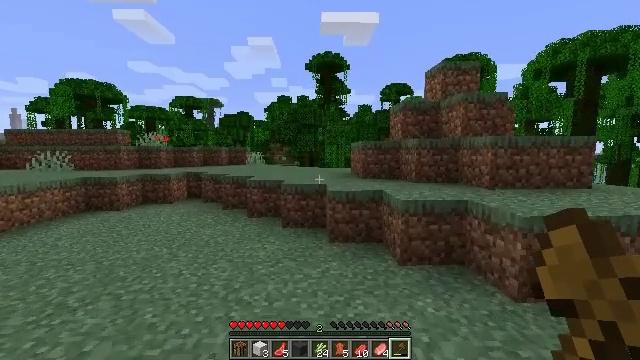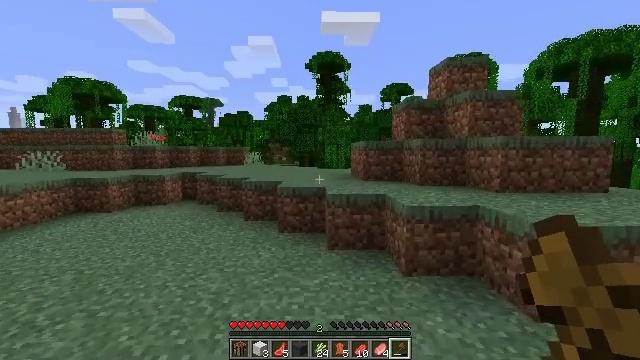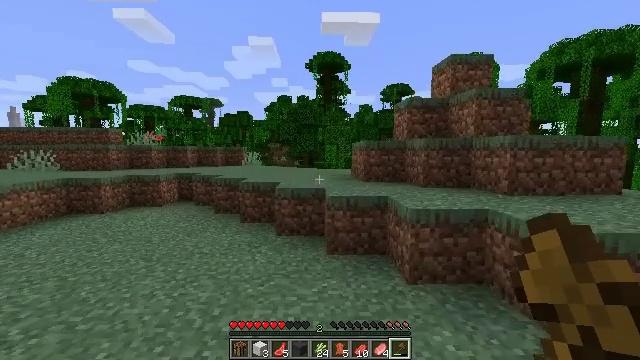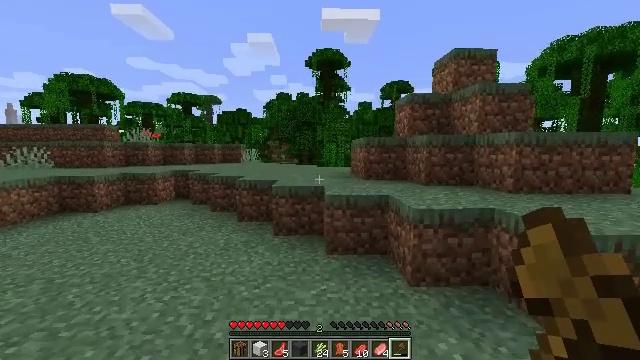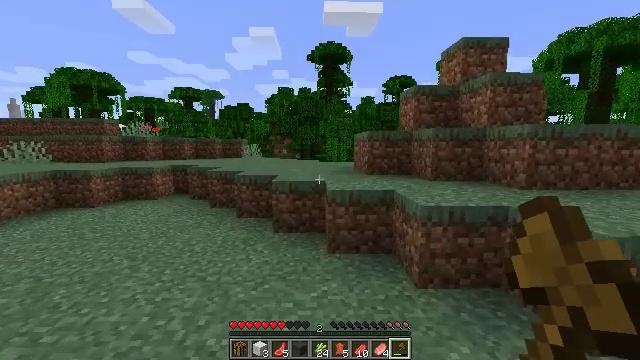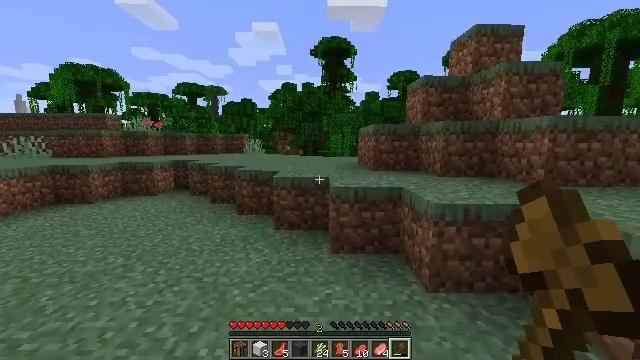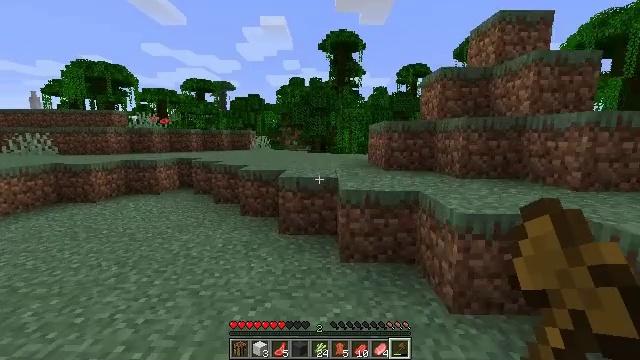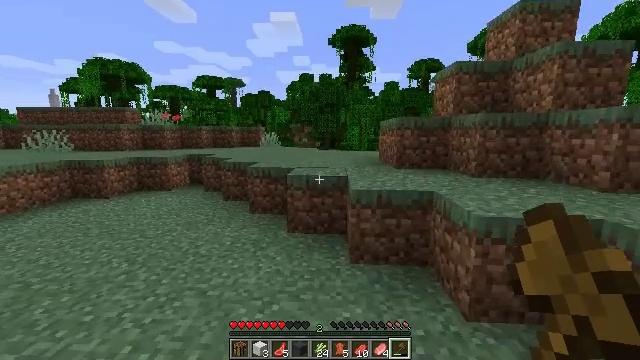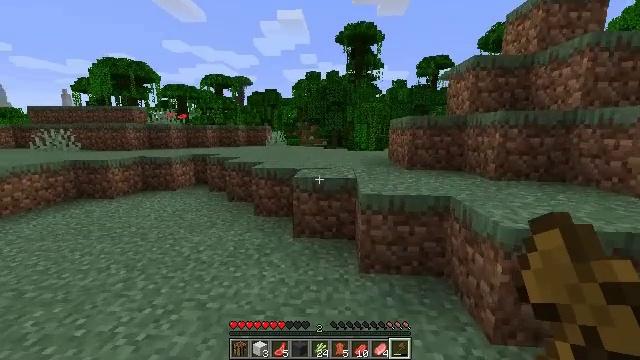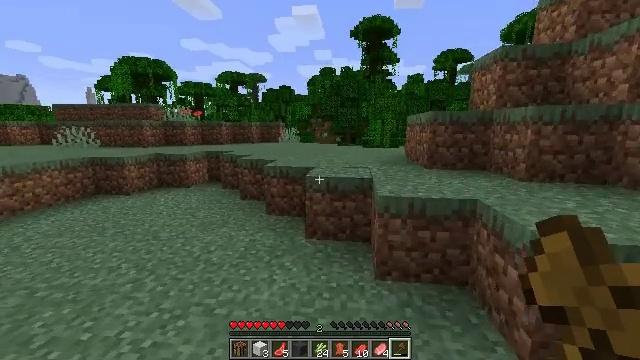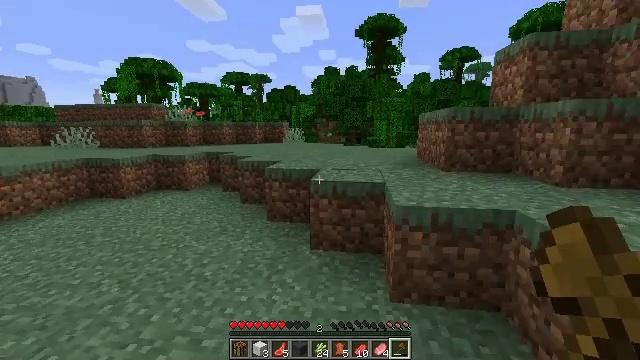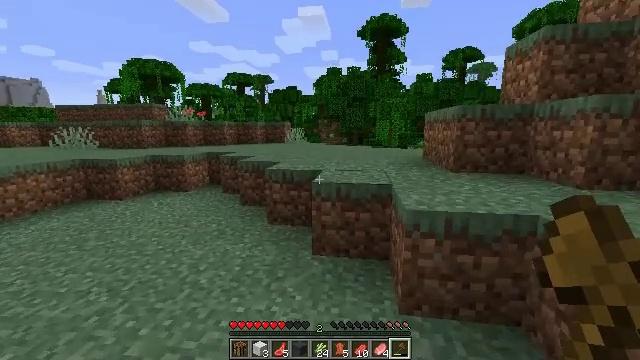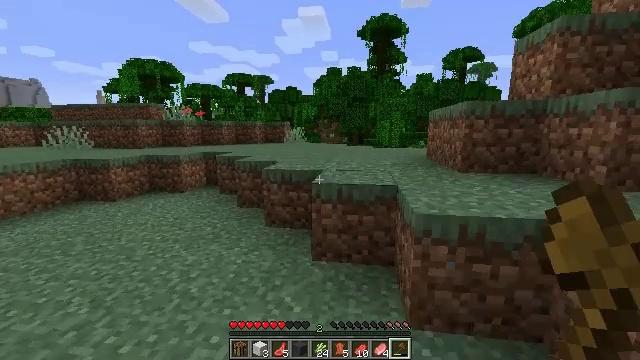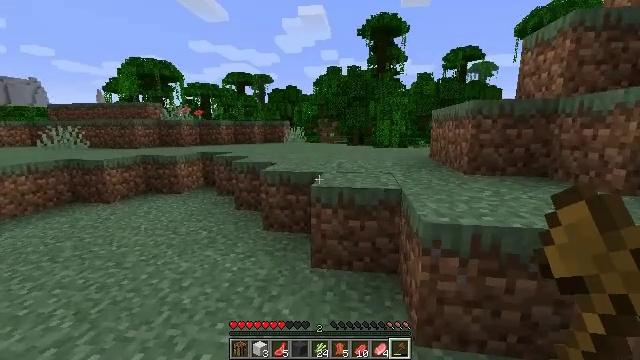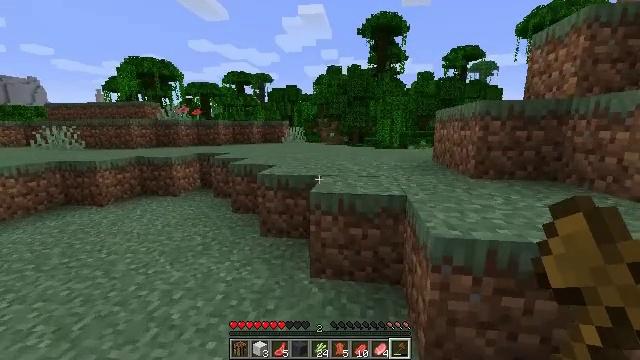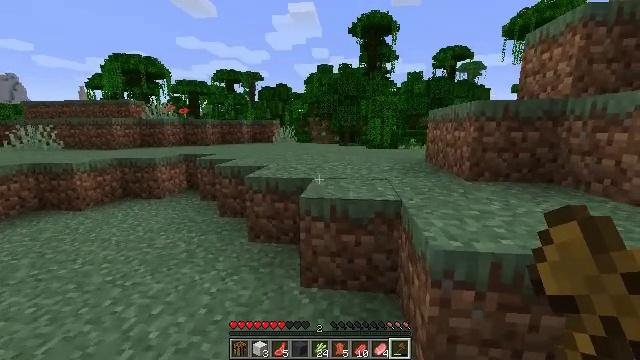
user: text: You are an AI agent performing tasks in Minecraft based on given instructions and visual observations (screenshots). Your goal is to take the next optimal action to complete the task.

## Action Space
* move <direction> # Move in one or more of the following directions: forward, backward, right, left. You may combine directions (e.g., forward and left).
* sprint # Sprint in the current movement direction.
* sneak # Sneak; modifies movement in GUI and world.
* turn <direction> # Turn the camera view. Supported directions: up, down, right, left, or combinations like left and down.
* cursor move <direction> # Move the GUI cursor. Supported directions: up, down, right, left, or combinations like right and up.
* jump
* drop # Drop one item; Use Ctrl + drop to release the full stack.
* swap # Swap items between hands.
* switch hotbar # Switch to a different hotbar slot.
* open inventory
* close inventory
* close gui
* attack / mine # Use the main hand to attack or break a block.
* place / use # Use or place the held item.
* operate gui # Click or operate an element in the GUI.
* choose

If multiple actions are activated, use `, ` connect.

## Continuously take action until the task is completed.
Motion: motion action
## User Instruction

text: Mine bamboo with your hand.
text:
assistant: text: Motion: move forward, sprint
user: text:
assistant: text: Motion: move forward, sprint
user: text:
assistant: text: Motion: move forward, sprint
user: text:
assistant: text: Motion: move forward, turn down
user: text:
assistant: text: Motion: move forward
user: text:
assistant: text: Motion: move forward, turn left
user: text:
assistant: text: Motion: move forward, turn left
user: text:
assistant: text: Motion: move forward, turn left
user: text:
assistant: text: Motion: move forward, sprint, turn left
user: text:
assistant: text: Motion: move forward, sprint, turn left
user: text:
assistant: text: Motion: move forward, sprint
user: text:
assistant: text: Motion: move forward, sprint
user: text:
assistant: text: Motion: move forward
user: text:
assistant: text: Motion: move forward
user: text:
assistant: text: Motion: move forward, turn right
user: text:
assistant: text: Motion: move forward, turn right
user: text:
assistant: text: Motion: move forward, turn right
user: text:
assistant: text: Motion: move forward, turn right, jump
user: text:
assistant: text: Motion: move forward, turn right, jump
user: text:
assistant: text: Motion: move forward, turn right, jump
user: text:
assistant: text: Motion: move forward, jump
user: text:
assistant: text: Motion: move forward, jump
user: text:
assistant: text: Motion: move forward, jump
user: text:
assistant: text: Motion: move forward, jump
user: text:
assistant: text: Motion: move forward, jump
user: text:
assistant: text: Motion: move forward, turn right, jump
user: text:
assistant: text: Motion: move forward, turn right, jump
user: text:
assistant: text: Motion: move forward, turn right, jump
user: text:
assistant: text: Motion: move forward, sprint, turn right, jump
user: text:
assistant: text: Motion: move forward, sprint, turn right, jump